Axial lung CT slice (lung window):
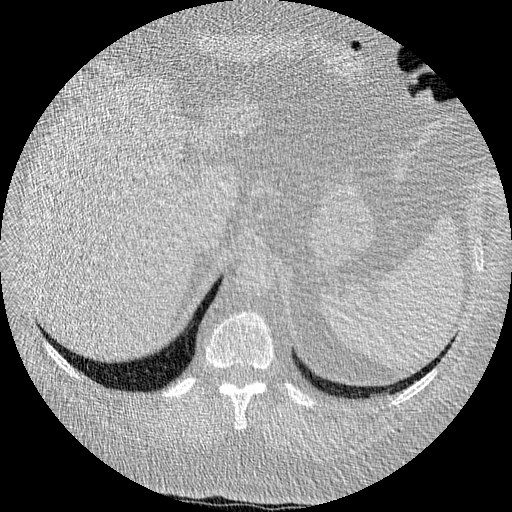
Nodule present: no